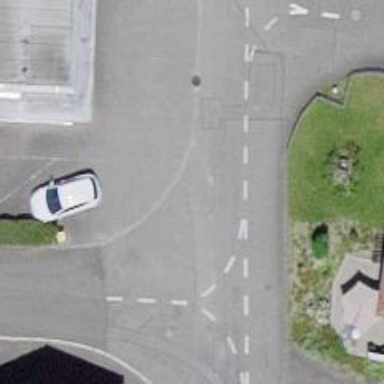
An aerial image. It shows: Post box is visible.